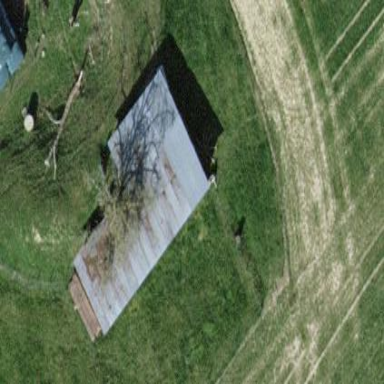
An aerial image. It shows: Shed.